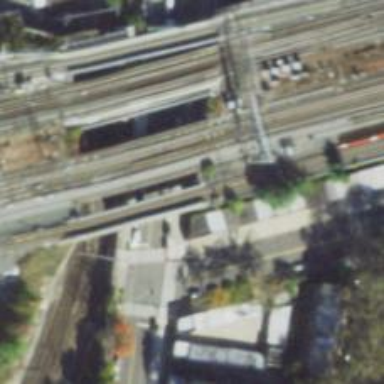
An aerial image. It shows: Bridge over electrified railway tracks.